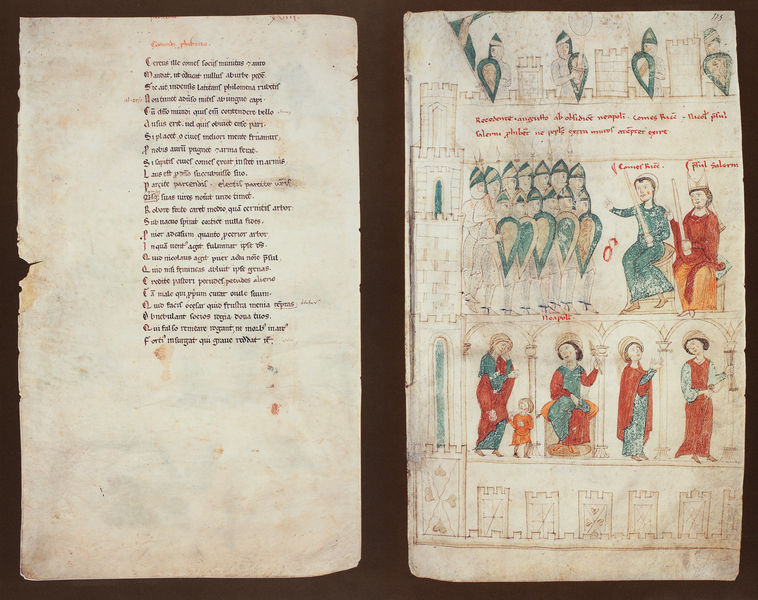
Titel: Liber ad honorem Augusti sive de rebus Siculis/ Buch zu Ehren des Kaisers Augustus oder über die Angelegenheiten Siziliens
Künstler: Pietro da Eboli
Institution: Bern, Burgbibliothek
Schlagwörter: mann, menschen, frau, männer, säulen, schloss, kind, krone, turm, schrift, krieg, könig, lanze, soldaten, thron, zinnen, schild, buch, burg, türme, seite, schilder, schwert, schwerter, text, waffen, soldat, ritter, rüstung, helme, seiten, gedicht, lanzen, könige, königin, speere, latein, verteidigung, buchmalerei, frauen männer, alexanderroman, rüstung schilder